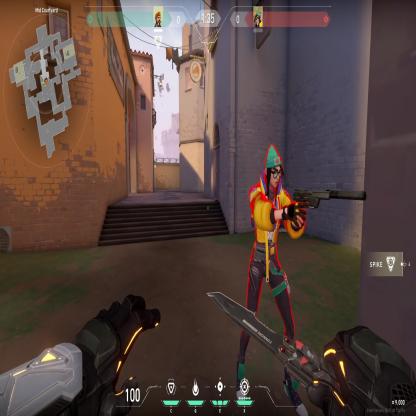
Label: enemy